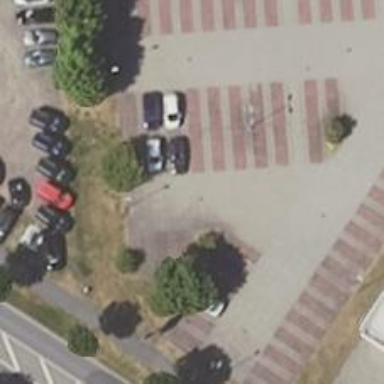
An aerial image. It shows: Parking aisle designated as service road.